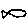
Label: fish